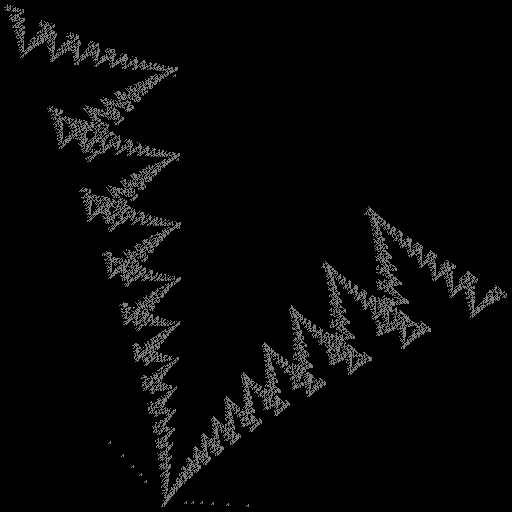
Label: zigzag